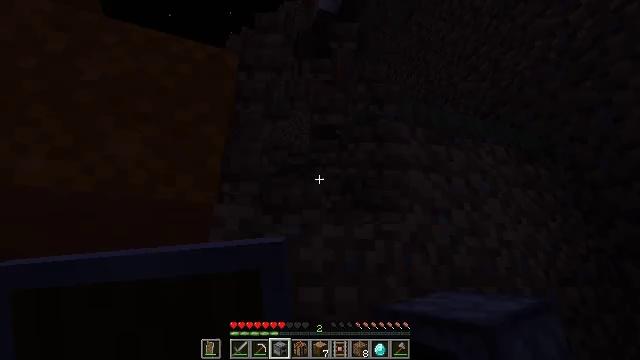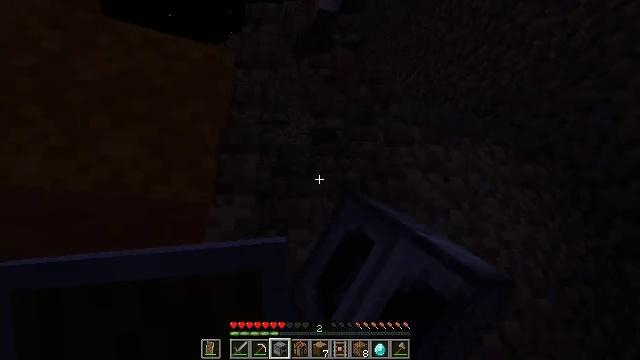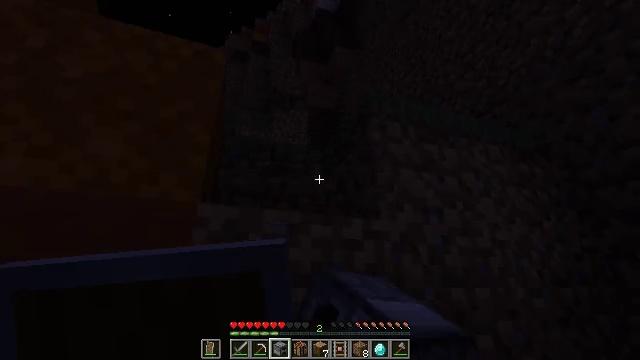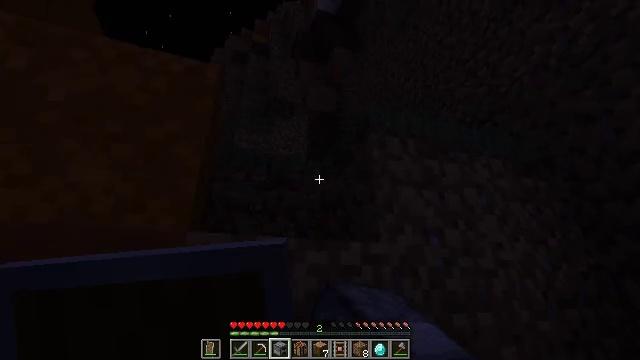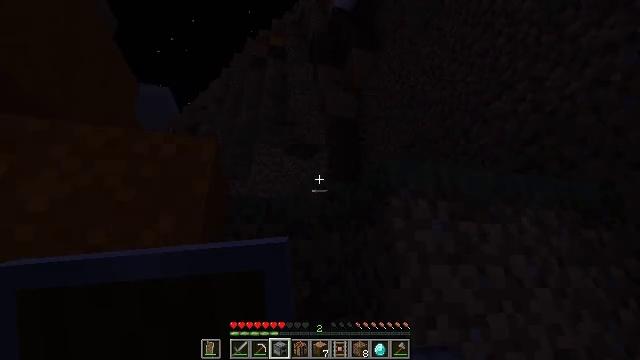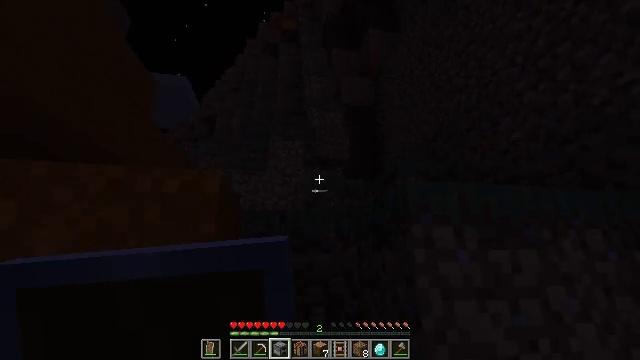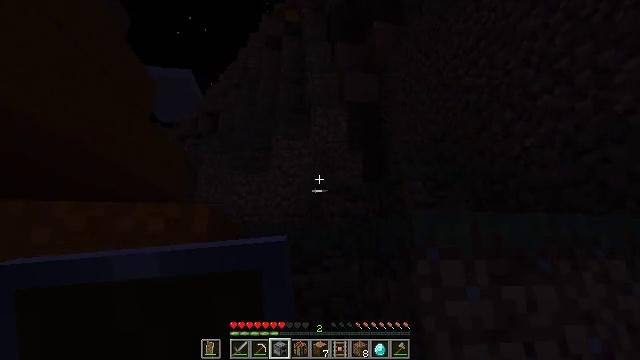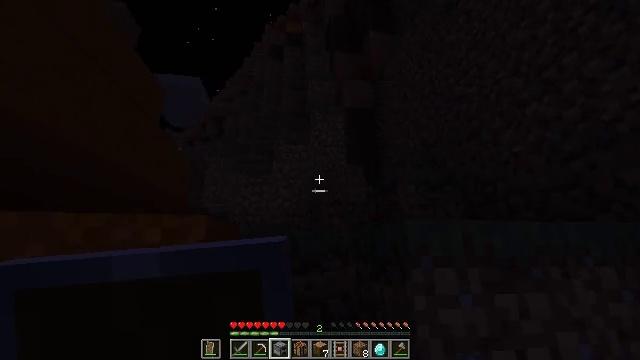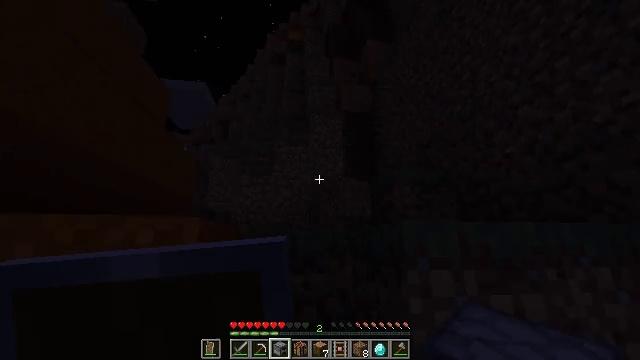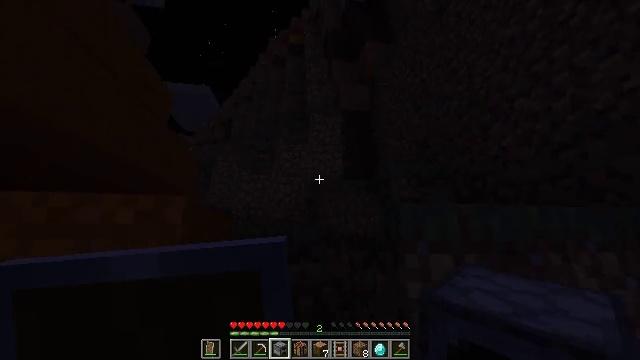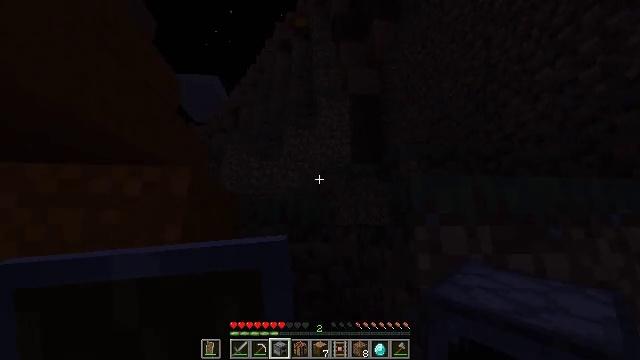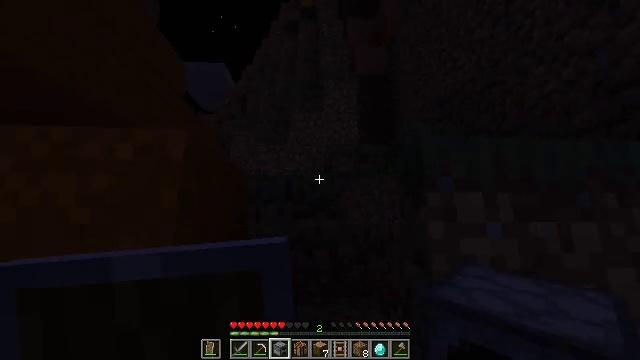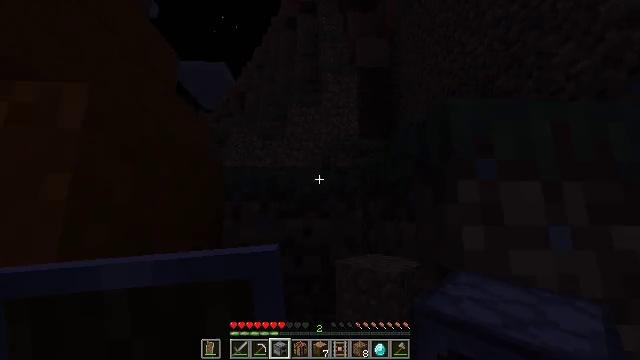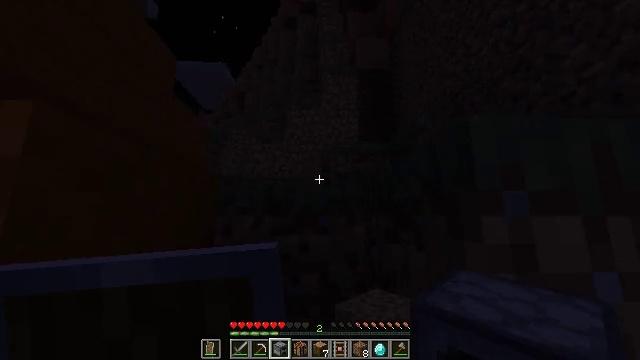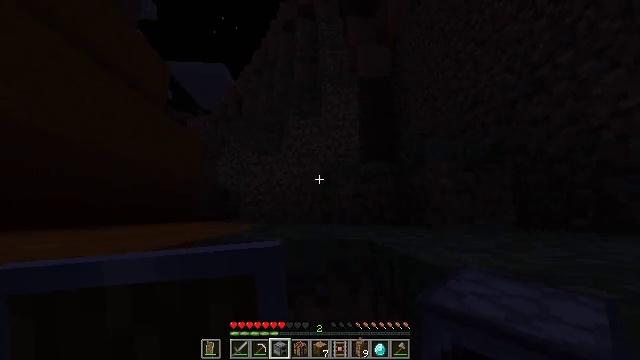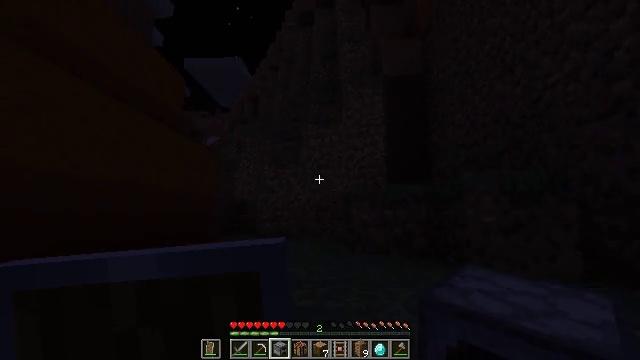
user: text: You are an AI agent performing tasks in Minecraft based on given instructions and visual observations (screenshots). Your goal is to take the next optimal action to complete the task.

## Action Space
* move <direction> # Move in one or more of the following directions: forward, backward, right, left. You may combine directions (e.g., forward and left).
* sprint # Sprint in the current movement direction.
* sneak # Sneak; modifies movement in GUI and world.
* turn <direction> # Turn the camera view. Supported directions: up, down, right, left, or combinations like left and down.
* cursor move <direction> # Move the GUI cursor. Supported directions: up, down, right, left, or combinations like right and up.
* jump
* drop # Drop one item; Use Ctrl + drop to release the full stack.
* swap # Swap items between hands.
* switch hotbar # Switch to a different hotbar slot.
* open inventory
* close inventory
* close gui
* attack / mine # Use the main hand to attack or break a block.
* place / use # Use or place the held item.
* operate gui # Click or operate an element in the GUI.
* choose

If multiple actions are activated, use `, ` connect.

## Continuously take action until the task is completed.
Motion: motion action
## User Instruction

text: Collect the brown terracotta block.
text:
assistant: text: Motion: move forward, attack / mine
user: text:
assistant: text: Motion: move forward, attack / mine
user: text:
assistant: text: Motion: move forward, sprint, attack / mine, jump
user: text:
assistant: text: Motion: move forward, sprint, turn left and down, jump
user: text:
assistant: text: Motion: move forward, sprint, turn left and down, jump
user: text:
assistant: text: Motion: move forward, sprint, turn left and down, jump
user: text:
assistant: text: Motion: move forward, sprint, jump
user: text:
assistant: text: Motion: move forward, sprint, jump
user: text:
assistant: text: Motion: move forward, sprint, jump
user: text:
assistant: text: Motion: move forward, sprint, turn left and down, jump
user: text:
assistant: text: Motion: move forward, sprint, turn left and down, jump
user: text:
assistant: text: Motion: move forward, sprint, jump
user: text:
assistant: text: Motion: move forward, sprint, jump
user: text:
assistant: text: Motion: move forward, sprint, jump
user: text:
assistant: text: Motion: move forward, sprint, turn left and down, jump
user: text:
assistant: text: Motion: move forward, sprint, turn left and down, jump
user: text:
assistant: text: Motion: move forward, sprint, turn left and down, jump
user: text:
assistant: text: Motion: move forward, sprint, jump
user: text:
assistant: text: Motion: move forward, sprint, jump
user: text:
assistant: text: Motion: move forward, sprint, jump
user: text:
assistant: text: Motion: move forward, sprint, jump
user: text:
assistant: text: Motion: move forward, sprint, jump
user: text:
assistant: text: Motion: move forward, sprint, turn left and down, jump
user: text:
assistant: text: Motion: move forward, sprint, jump
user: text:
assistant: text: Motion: move forward, sprint, jump
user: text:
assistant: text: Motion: move forward and move left, sprint, jump
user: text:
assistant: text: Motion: move forward and move left, sprint, jump
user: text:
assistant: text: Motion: move forward and move left, sprint, jump
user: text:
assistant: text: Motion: move forward, sprint, jump
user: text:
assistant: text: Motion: move forward, sprint, jump